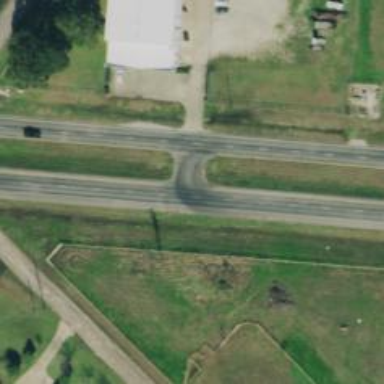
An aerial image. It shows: Asphalt trunk link road.